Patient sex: M
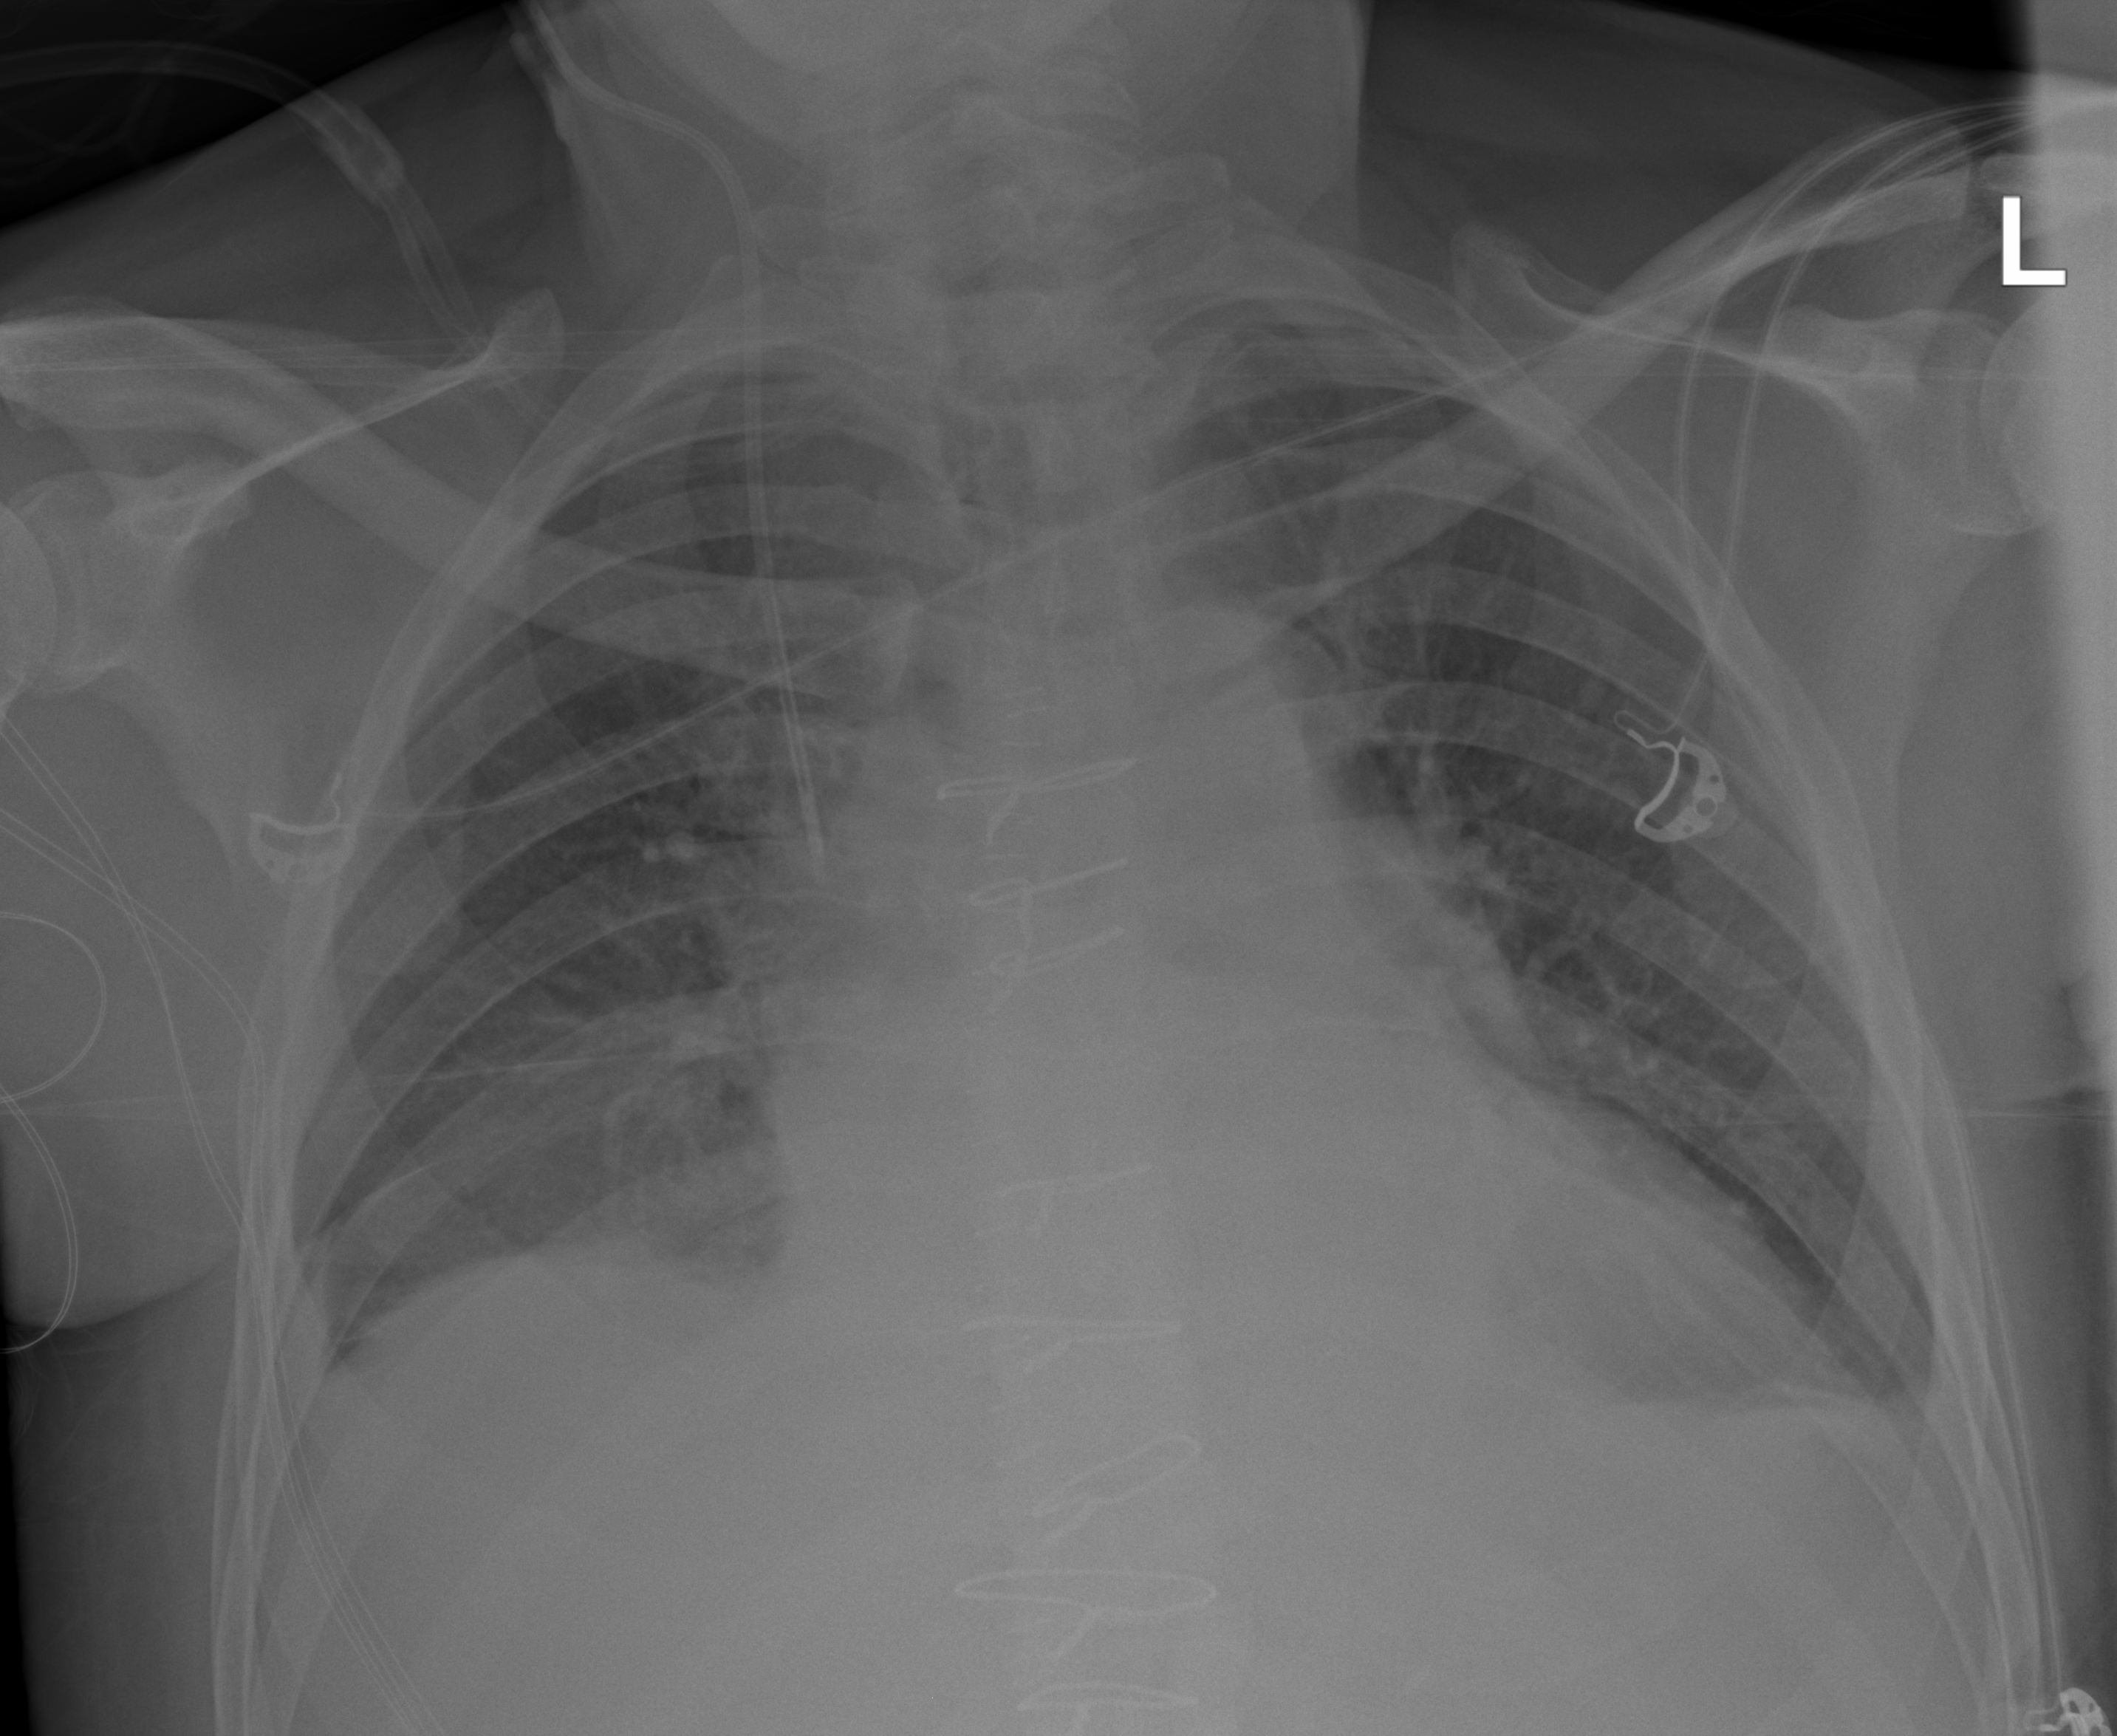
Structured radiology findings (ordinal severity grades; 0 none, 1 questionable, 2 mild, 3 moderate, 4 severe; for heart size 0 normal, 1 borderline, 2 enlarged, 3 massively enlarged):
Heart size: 2
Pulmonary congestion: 0
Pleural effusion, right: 2
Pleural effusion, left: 2
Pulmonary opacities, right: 2
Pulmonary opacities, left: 0
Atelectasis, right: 2
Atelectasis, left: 2